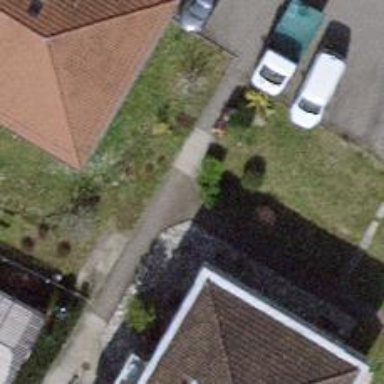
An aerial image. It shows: Concrete steps.